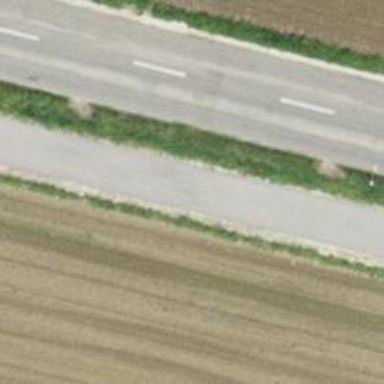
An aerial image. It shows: Asphalt cycleway.